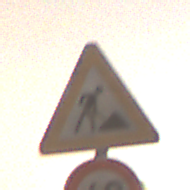
Verkehrszeichen: Arbeitsstelle
Zusatzzeichen unten: Geschwindigkeit40
Umgebung: Outdoor, Suburban
Tageszeit: Night
Wetter: Clear
Licht: Artificial
Jahreszeit: NotSpecified
Kontrast: MediumContrast